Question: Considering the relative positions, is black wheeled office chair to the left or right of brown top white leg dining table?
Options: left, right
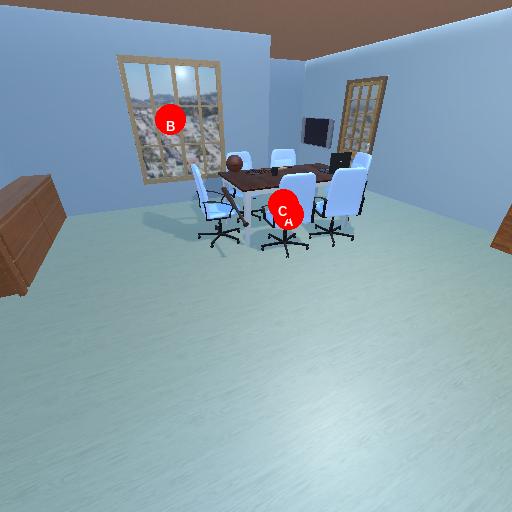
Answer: left